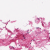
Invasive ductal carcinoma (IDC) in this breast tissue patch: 0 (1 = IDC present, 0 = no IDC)